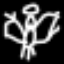
Label: angel